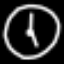
Label: clock